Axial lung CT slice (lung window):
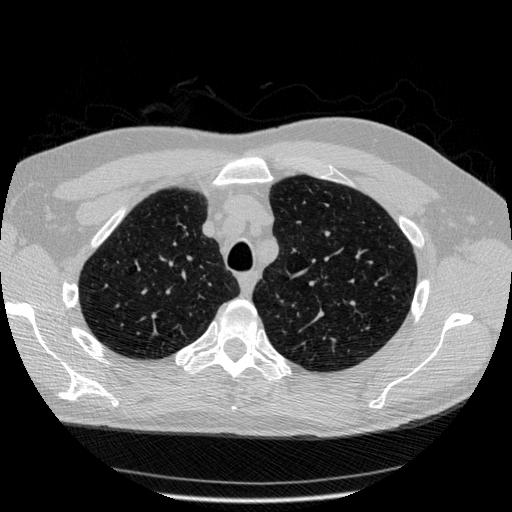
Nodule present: no